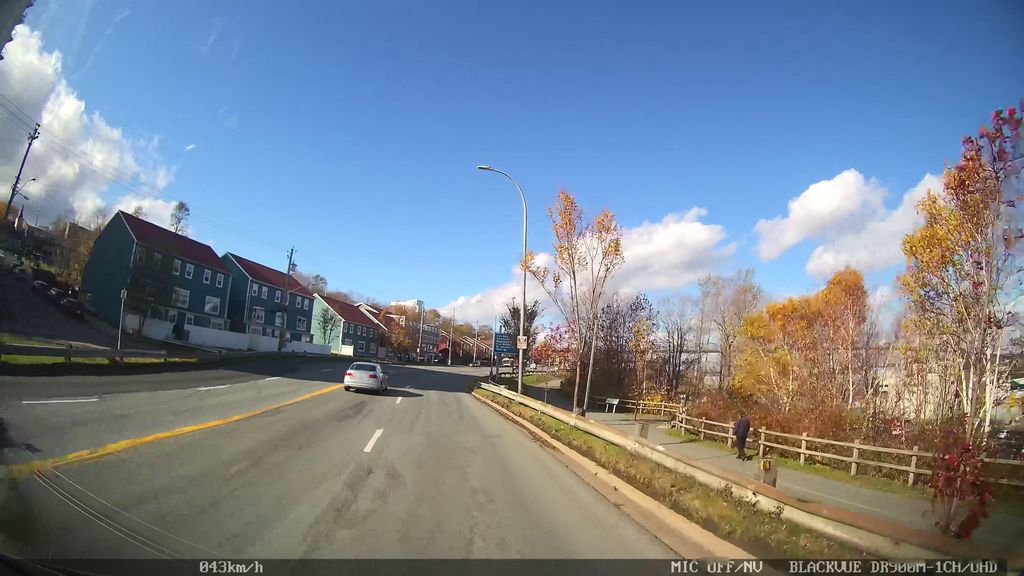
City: halifax